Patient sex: M
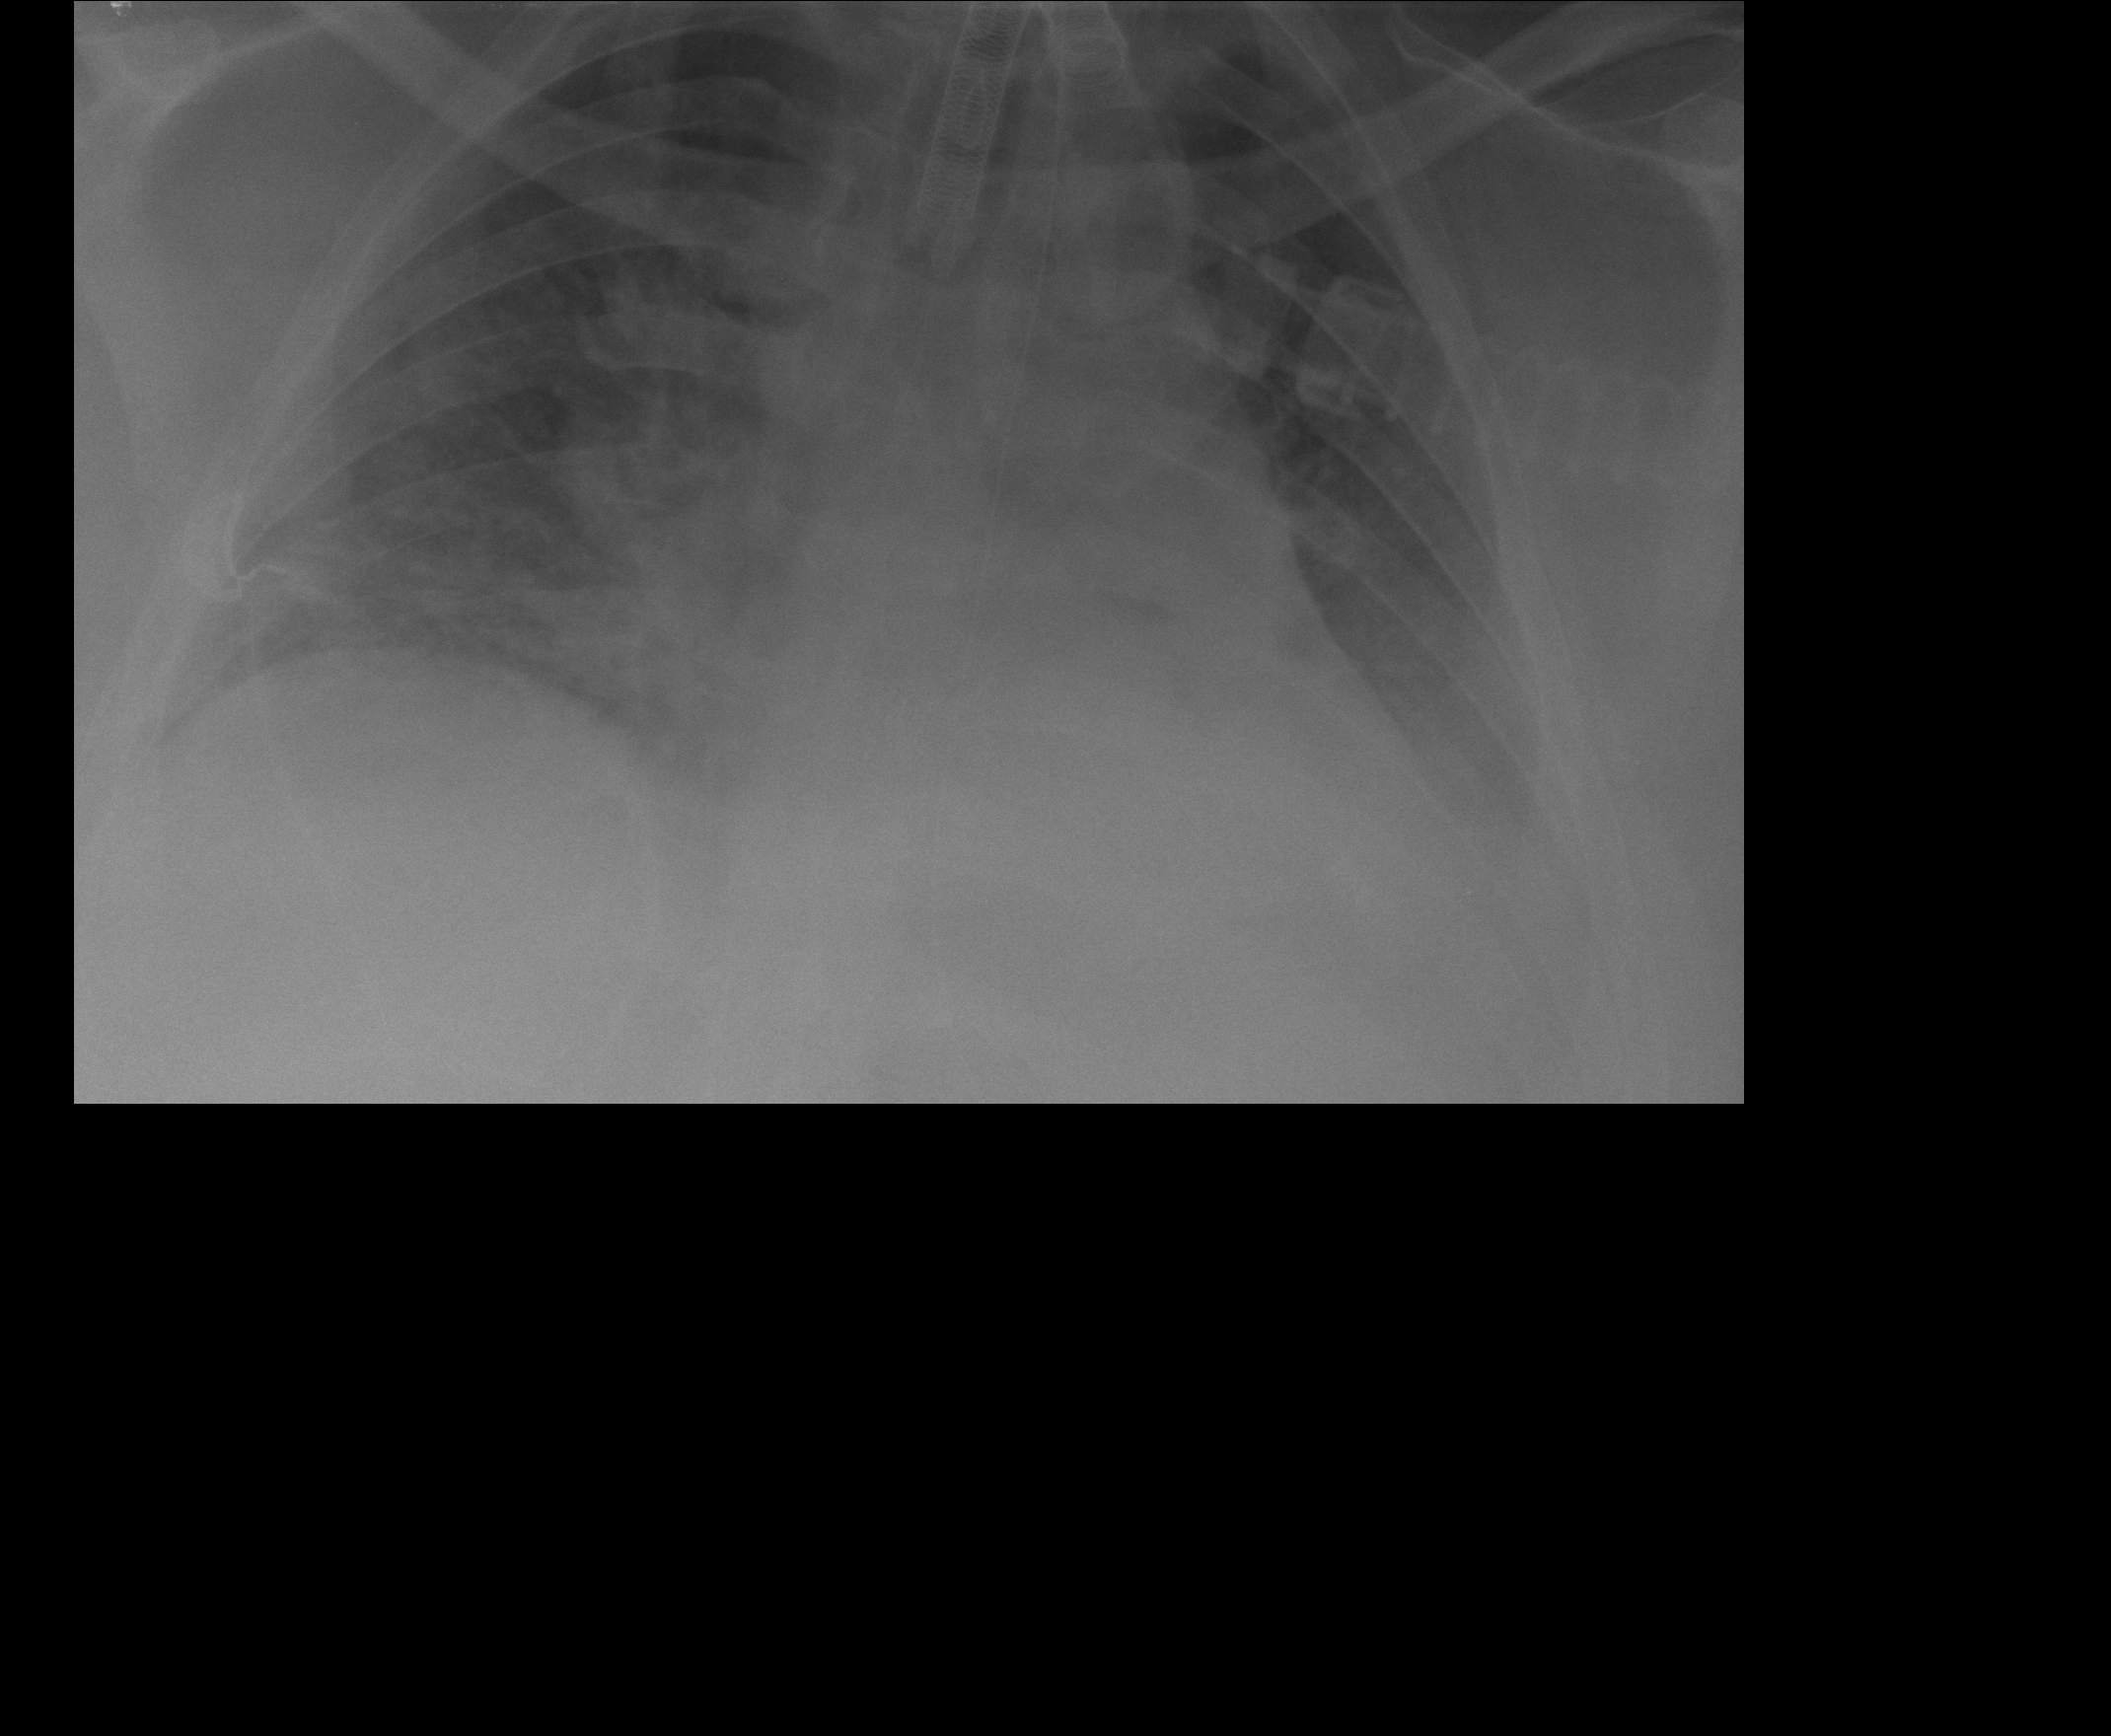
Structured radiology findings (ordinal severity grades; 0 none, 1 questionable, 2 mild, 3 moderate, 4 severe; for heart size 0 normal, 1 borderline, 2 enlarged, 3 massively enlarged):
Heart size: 2
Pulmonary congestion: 3
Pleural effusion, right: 2
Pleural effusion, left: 2
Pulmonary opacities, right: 2
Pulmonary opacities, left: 2
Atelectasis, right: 2
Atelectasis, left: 2